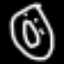
Label: donut